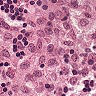
Metastatic tissue present: no